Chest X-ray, PA view. Patient: 44 years old, sex M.
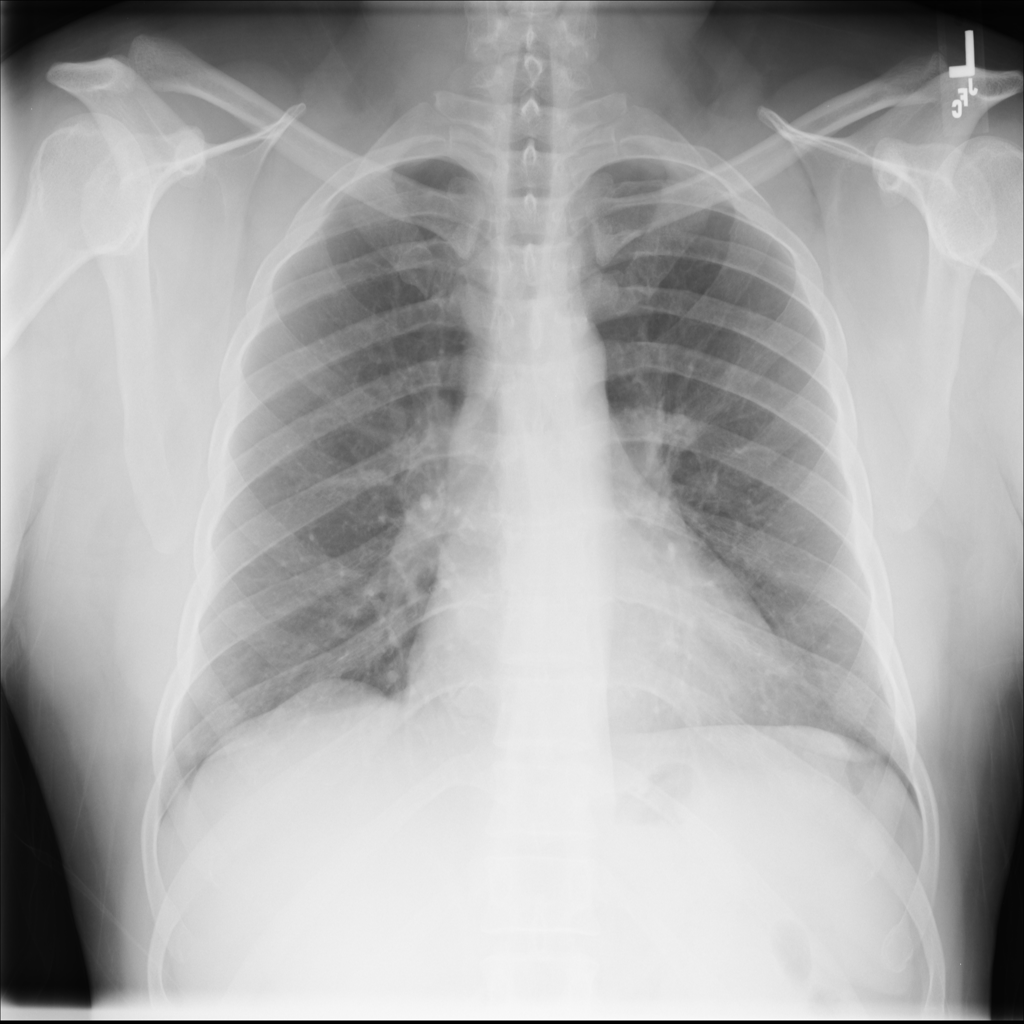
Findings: Infiltration